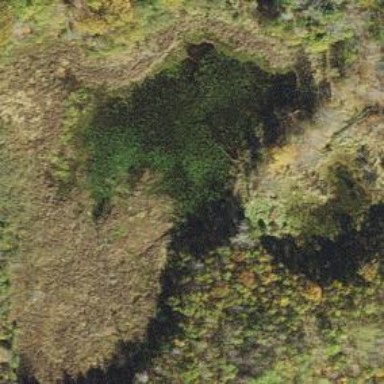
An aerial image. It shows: Pond with natural water.